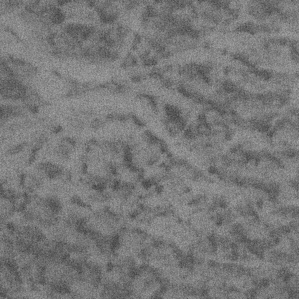
Label: frost